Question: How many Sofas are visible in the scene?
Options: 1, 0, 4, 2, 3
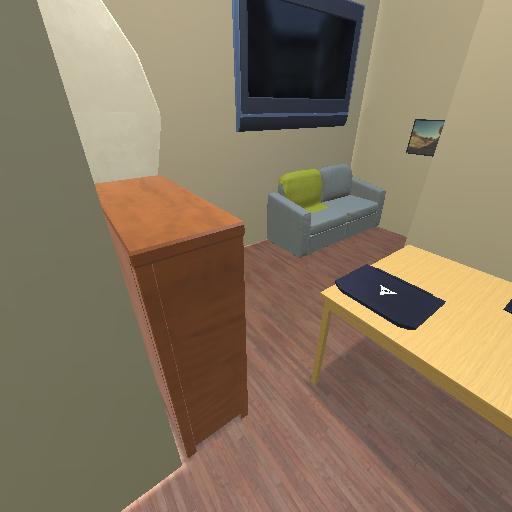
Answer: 1